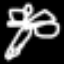
Label: palm tree